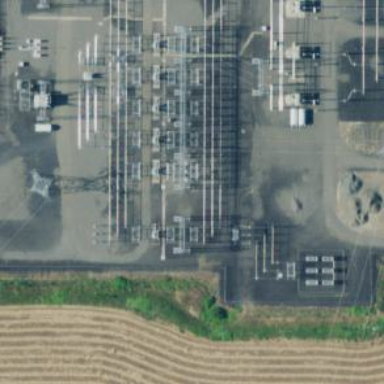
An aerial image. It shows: Outdoor switch for power.